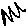
Label: zigzag